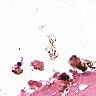
Metastatic tissue present: no